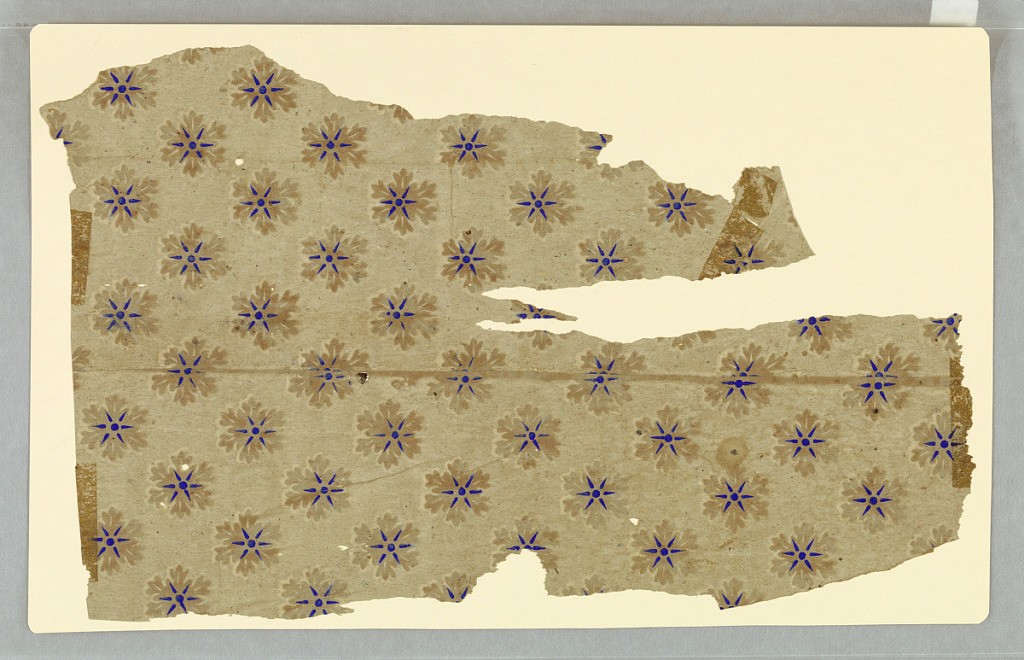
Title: Sidewall
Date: ca. 1800
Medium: Block-printed
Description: Stylized floral/snowflake design with blue center on cream ground.